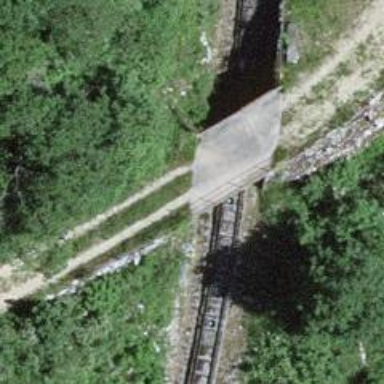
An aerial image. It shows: Concrete track on bridge with top-grade surface.